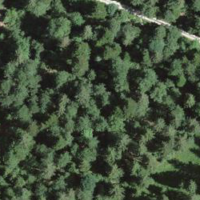
EUNIS habitat code: 41
Species observed at this site:
Clinopodium vulgare
Laserpitium latifolium